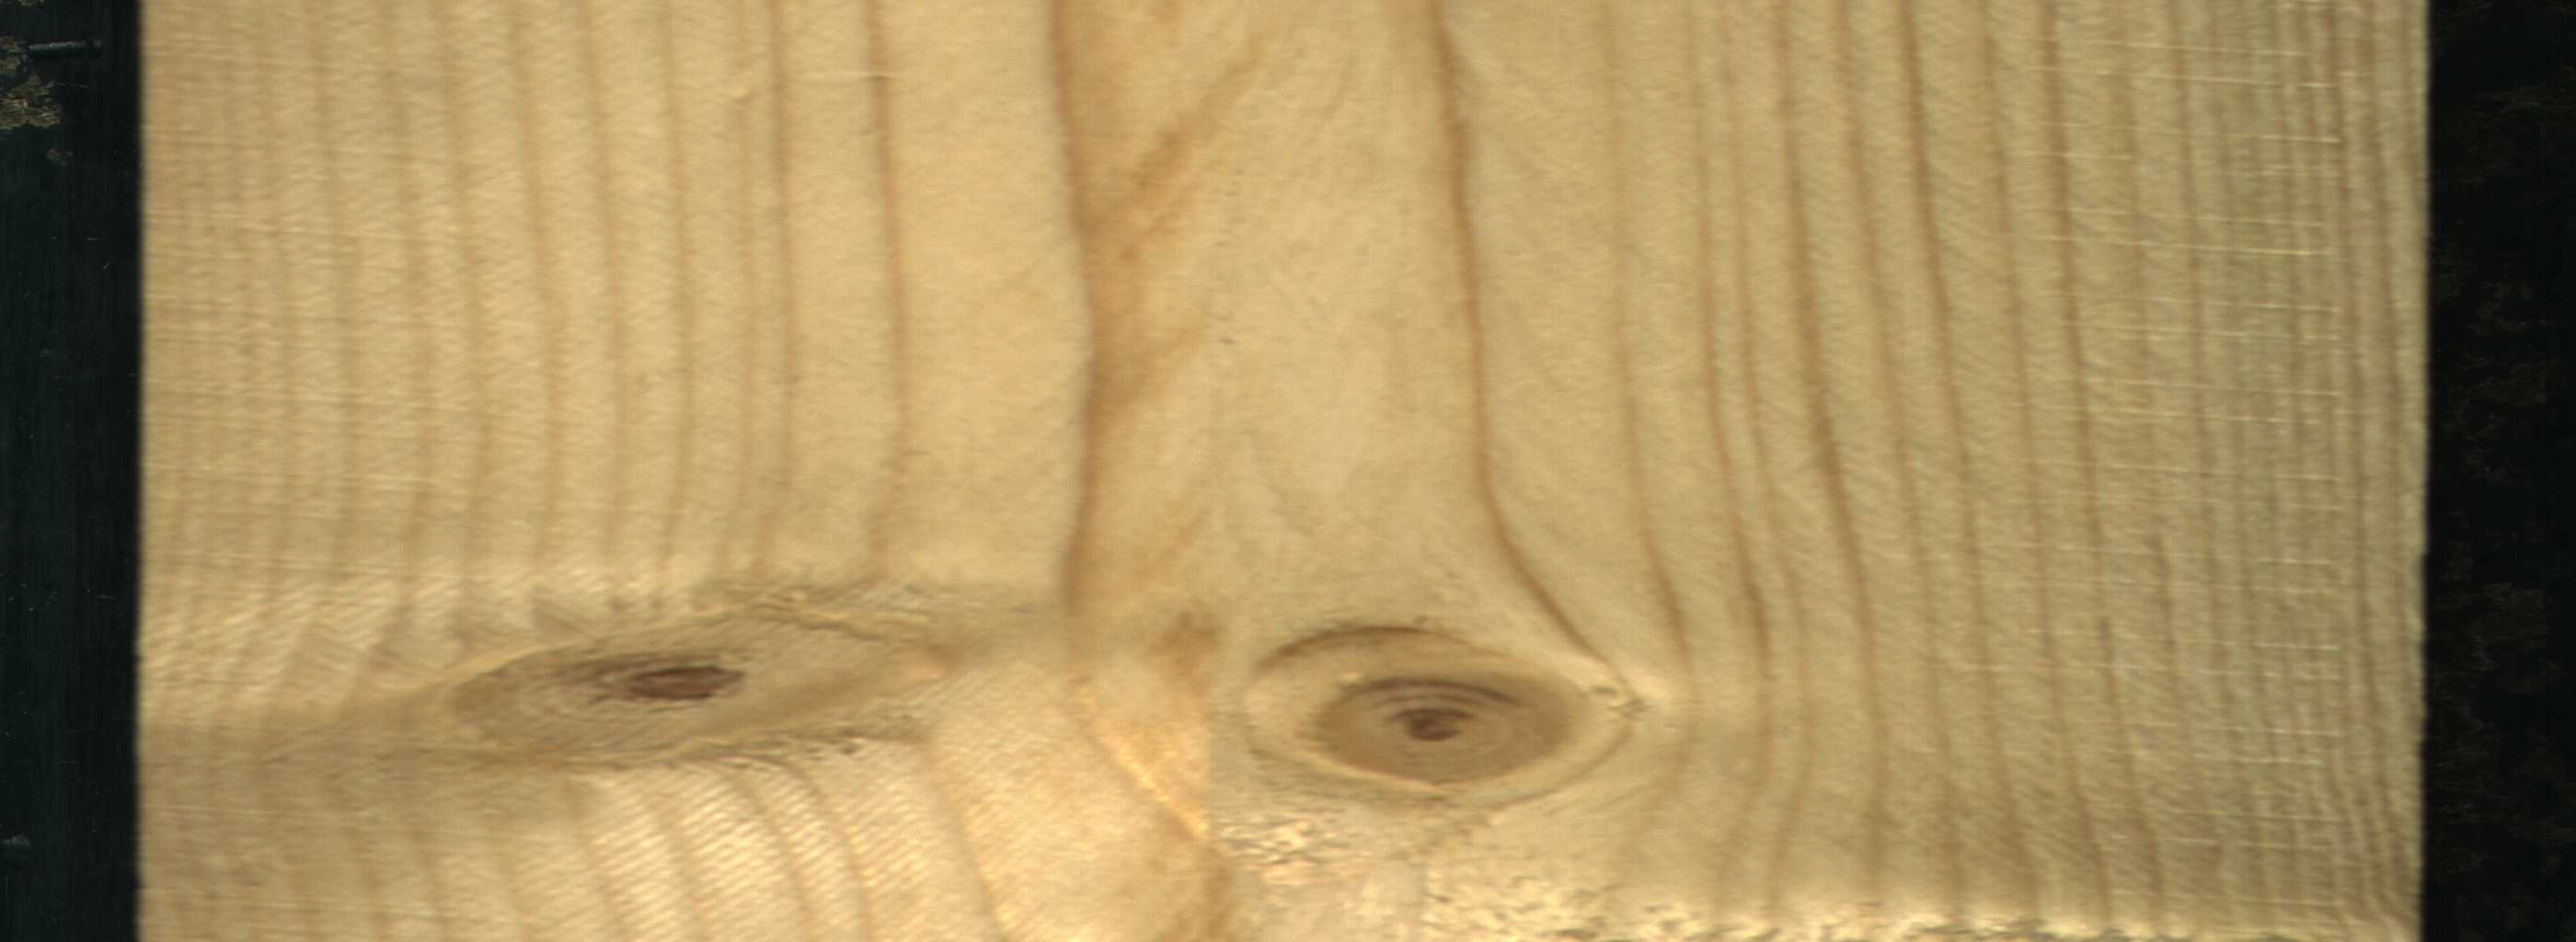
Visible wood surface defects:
Live_Knot
Live_Knot